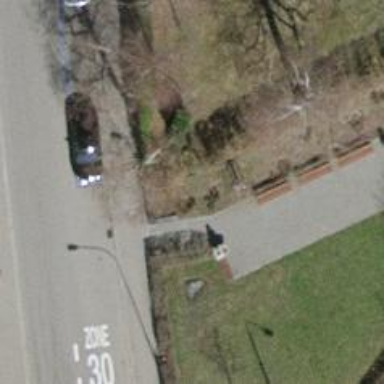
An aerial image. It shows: Bench for seating.